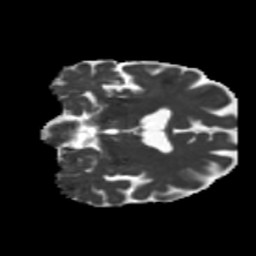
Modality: MD
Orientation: coronal
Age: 58
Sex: male
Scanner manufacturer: siemens
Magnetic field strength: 3 T
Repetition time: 5.25 s
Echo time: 0.08 s